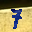
Label: 7